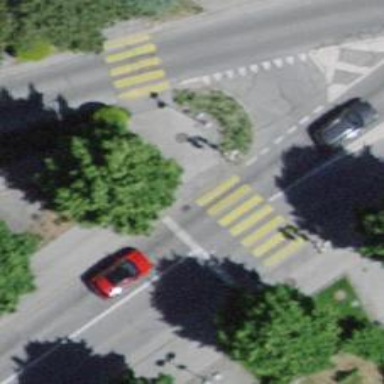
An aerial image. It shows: Zebra crossing controlled by traffic signals with zebra markings.